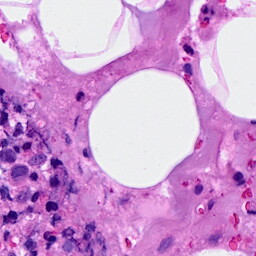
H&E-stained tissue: Breast